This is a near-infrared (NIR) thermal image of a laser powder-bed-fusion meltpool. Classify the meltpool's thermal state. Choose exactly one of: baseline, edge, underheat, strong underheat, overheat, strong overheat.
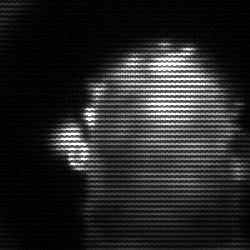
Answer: baseline